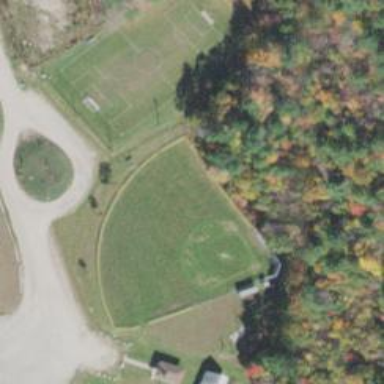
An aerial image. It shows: Baseball pitch for leisure land.